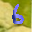
Label: 6